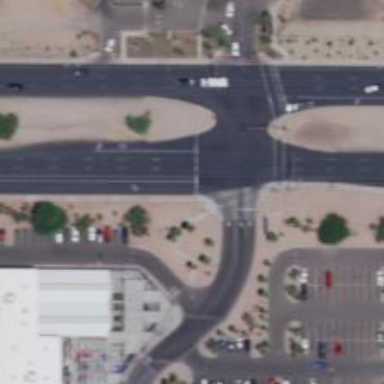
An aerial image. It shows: Solid stop line on the road marking.